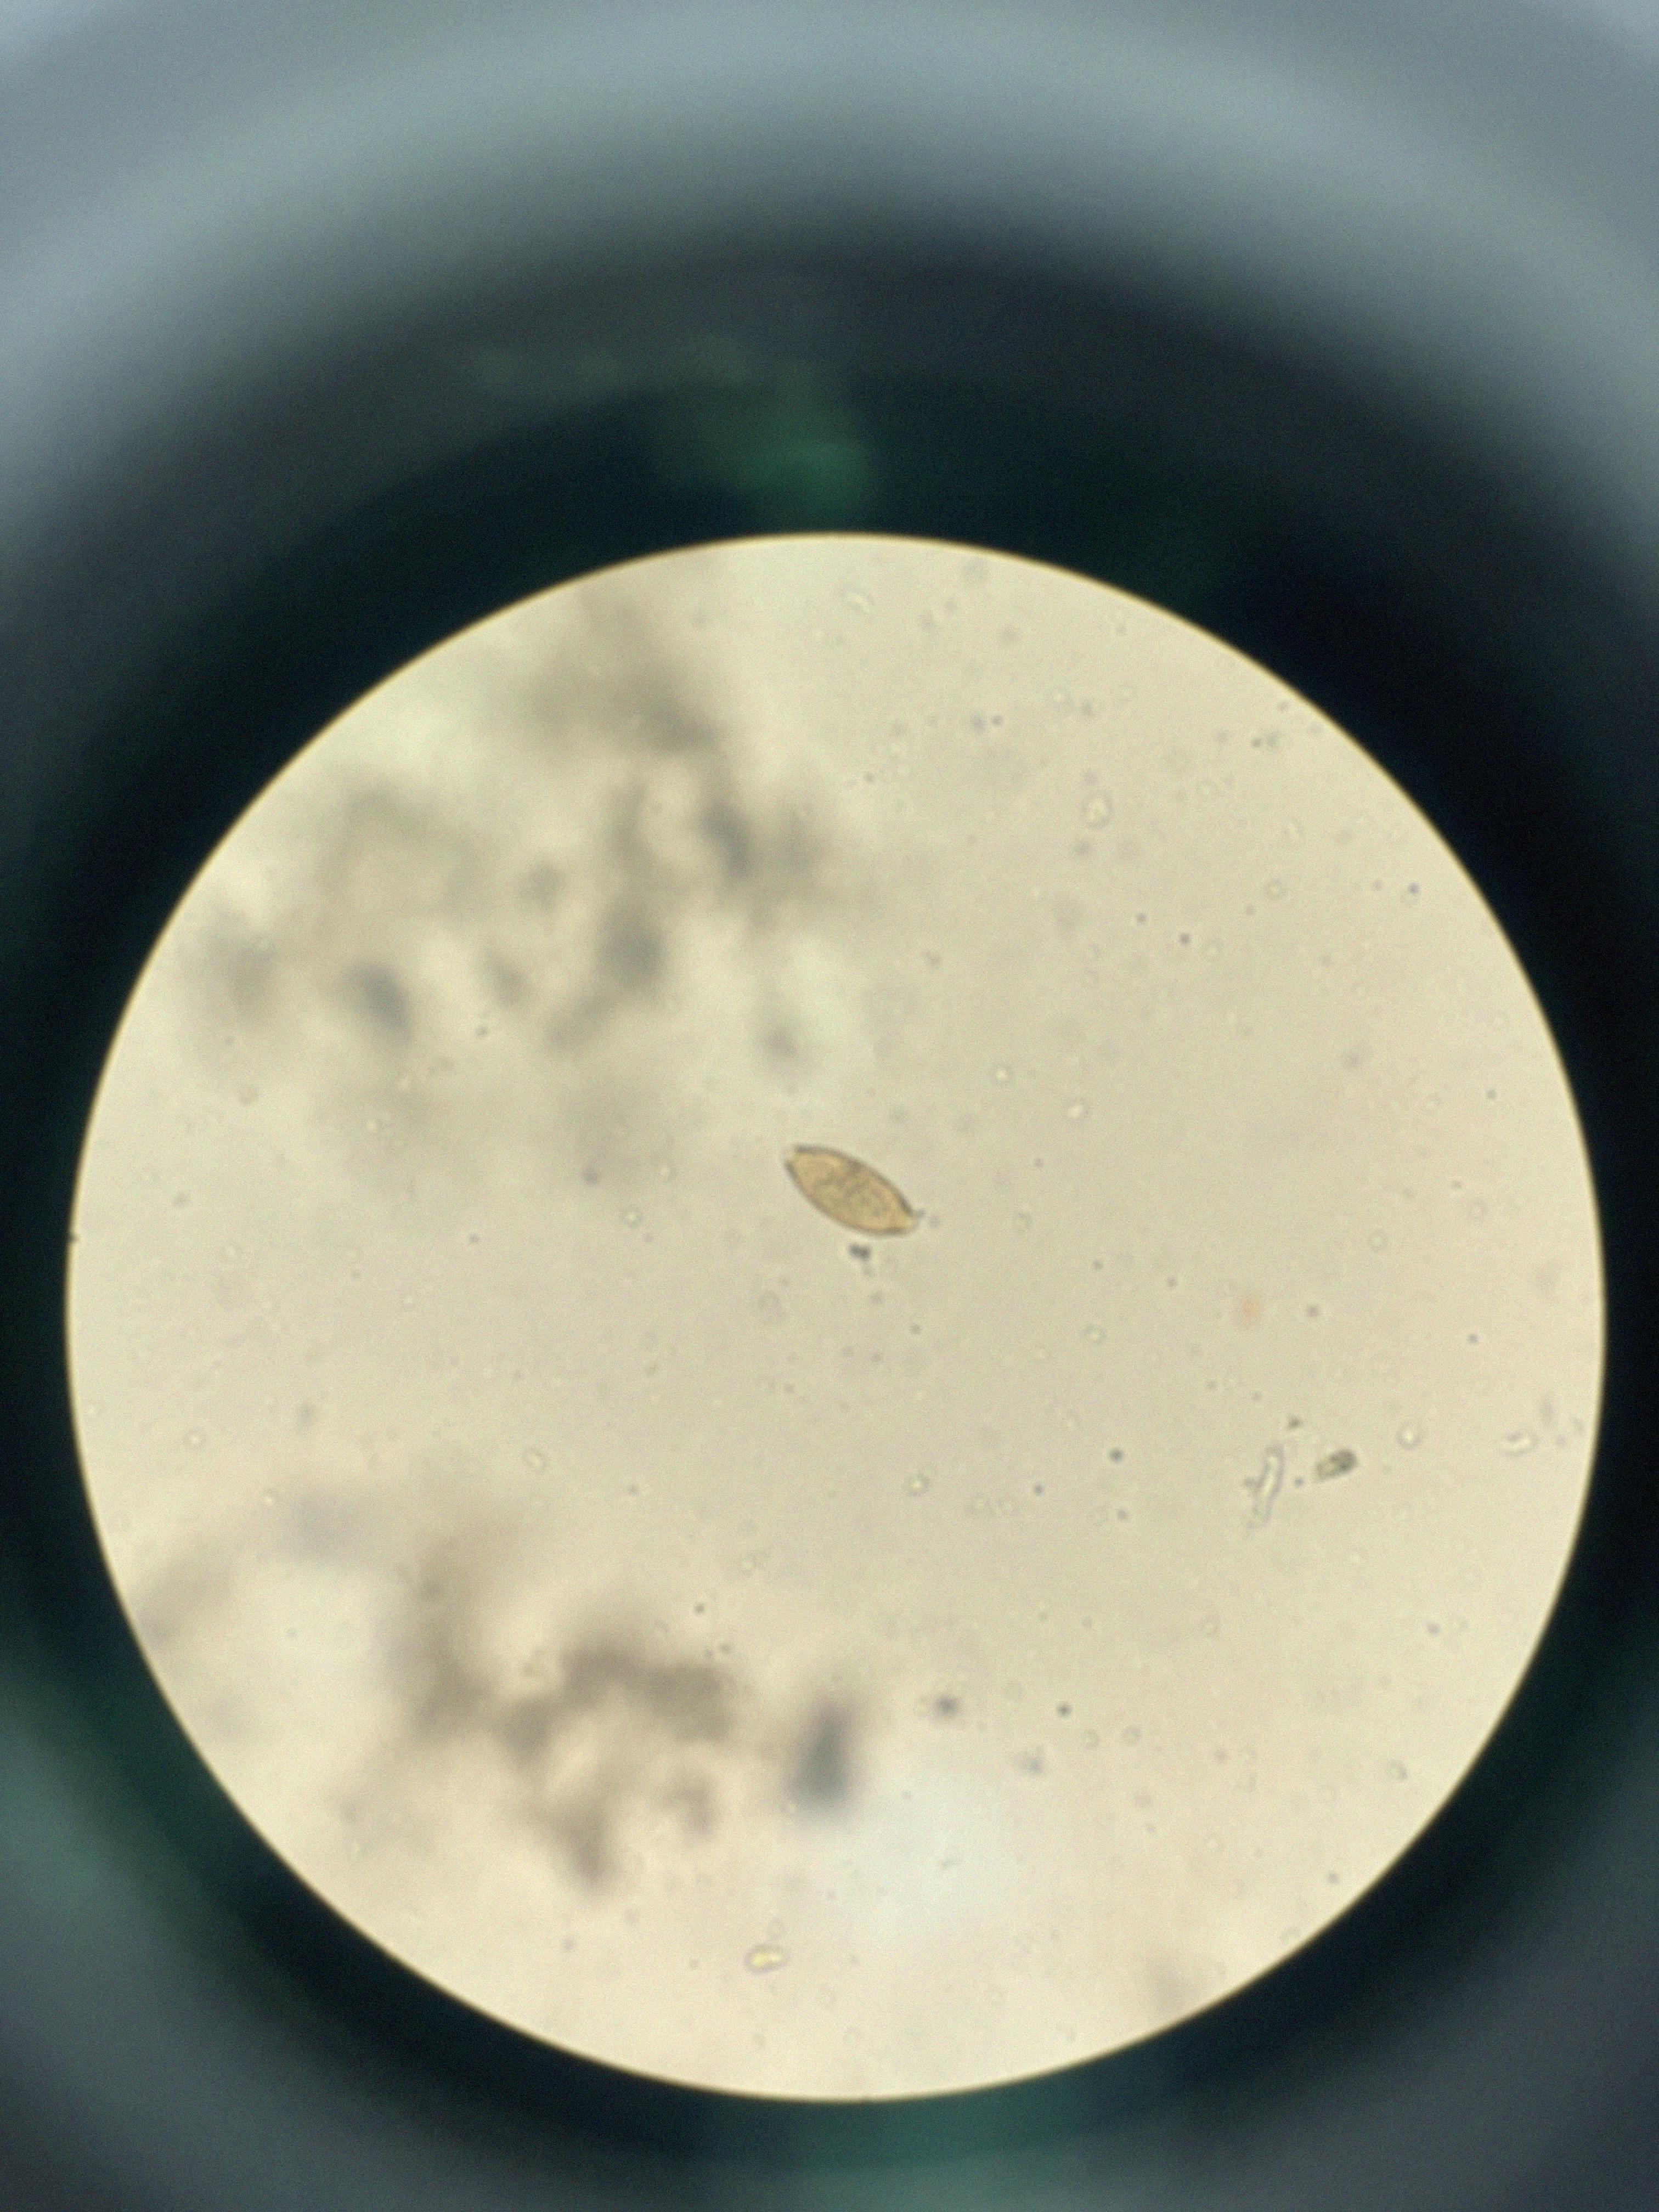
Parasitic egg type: Trichuris trichiura